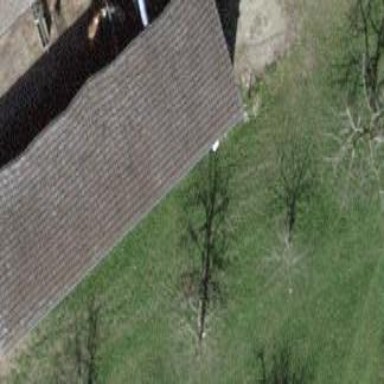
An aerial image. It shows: Cowshed building.